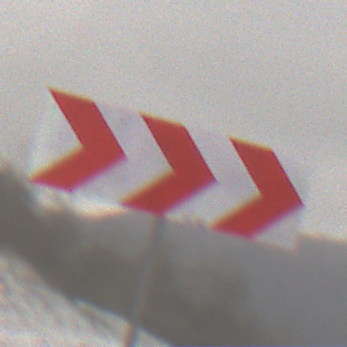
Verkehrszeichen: RichtungstafelnInKurvenGrossLinks
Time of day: Midday
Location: Outdoor (Nature)
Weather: Overcast
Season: Winter
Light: Natural